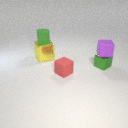
small green rubber cylinder above large yellow metal cube